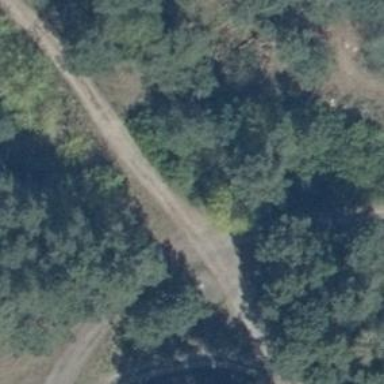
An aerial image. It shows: Dirt track road with grade 4 tracktype.